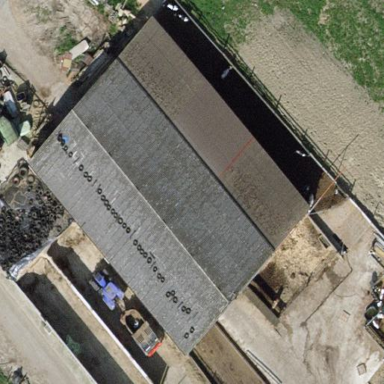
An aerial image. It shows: Farm building.